【题型】选择题　【知识点】立体几何　【难度】medium
如下四个正方体中, $O$ 为底面的中心, $P$ 为所在棱的中点, $M, N$ 为正方体的顶点. 则满足 $MN \perp OP$ 的共有 ( ) 个
A.

B.

C.

D.

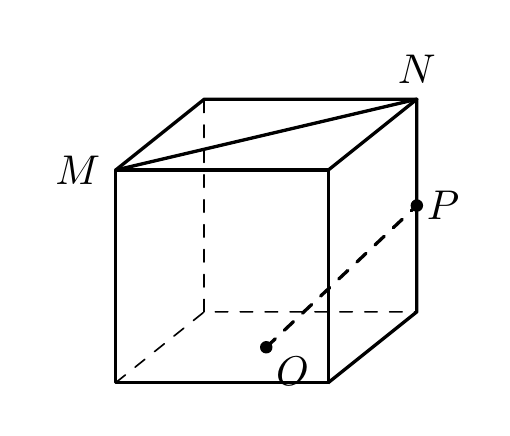
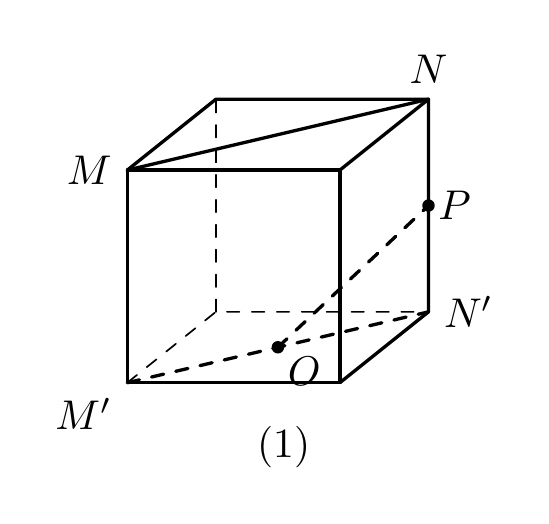
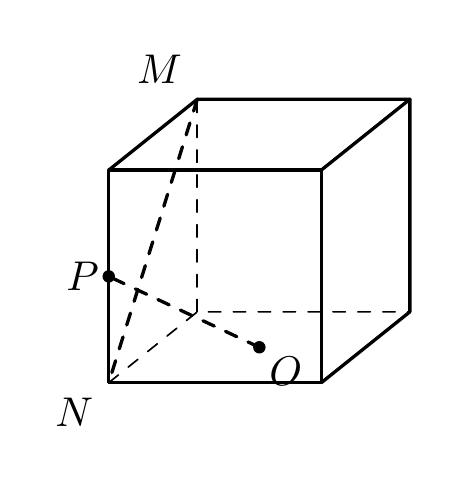
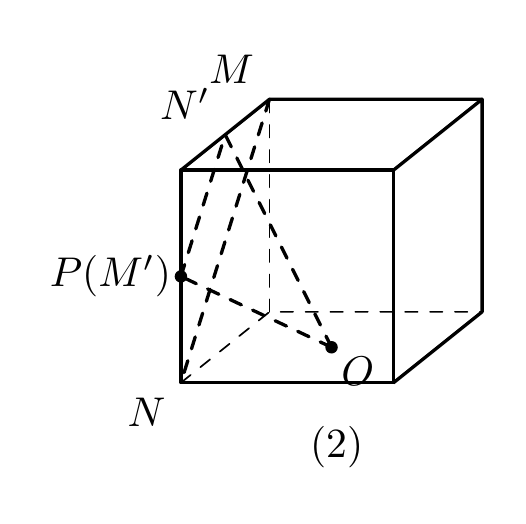
【解答】
【答案】 B

【详解】对于第 1 个图, 如图 (1) 由正方体性质得 $MM' \parallel NN', MM'=NN'$,

所以四边形 $MM'N'N$ 是平行四边形, 所以 $MN \parallel M'N'$, 且 $M'N'$ 与 $OP$ 不垂直,

所以 $MN$ 与 $OP$ 不垂直;

对于第 2 个图, 如图 (2), 令 $M', N'$ 为所在棱中点, 则由中位线性质得 $MN \parallel M'N'$,

令正方体边长为 1, 则 $MN' = \frac{\sqrt{1^2+1^2}}{2} = \frac{\sqrt{2}}{2}, ON' = \sqrt{\left(\frac{1}{2}\right)^2+1^2} = \frac{\sqrt{5}}{2}, OM' = \sqrt{\left(\frac{\sqrt{2}}{2}\right)^2+\left(\frac{1}{2}\right)^2} = \frac{\sqrt{3}}{2}$ 即 $OP = \frac{\sqrt{3}}{2}$,

因为 $\left(\frac{\sqrt{3}}{2}\right)^2+\left(\frac{\sqrt{2}}{2}\right)^2 = \left(\frac{\sqrt{5}}{2}\right)^2$, 所以 $OP \perp M'N'$, 所以 $OP \perp MN$;

对于第 3 个图, 如图 (3), 令 $M', N'$ 为所在棱中点, $N'$ 与 $P$ 重合,

连接 $M'N', ON', OM'$, 由正方体结构性质可得 $MN \parallel M'N'$,

令正方体边长为 1, 则 $OP = \frac{\sqrt{3}}{2}, M'N' = \frac{\sqrt{2}}{2}, OM' = \frac{\sqrt{5}}{2}$,

因为 $\left(\frac{\sqrt{3}}{2}\right)^2+\left(\frac{\sqrt{2}}{2}\right)^2 = \left(\frac{\sqrt{5}}{2}\right)^2$, 所以 $OP \perp M'N'$, 所以 $OP \perp MN$;

对于第 4 个图, 如图 (4), 令 $M', N'$ 为所在棱中点, $N'$ 与 $P$ 重合,

连接 $M'N', ON', OM'$, 由正方体结构性质可得 $MN \parallel M'N'$,

令正方体边长为 1, 则 $OP = \frac{\sqrt{5}}{2}, M'N' = \frac{\sqrt{2}}{2}, OM' = \frac{\sqrt{3}}{2}$,

因为 $\left(\frac{\sqrt{3}}{2}\right)^2+\left(\frac{\sqrt{2}}{2}\right)^2 = \left(\frac{\sqrt{5}}{2}\right)^2$, 所以 $OM' \perp M'N'$, 则 $M'N'$ 与 $OP$ 不垂直,

所以 $MN$ 与 $OP$ 不垂直.

所以满足 $MN \perp OP$ 的共有 2 个.

故选: B.

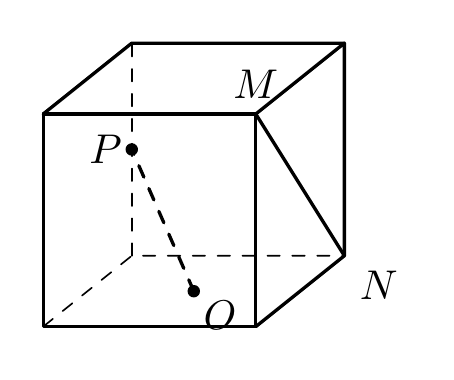
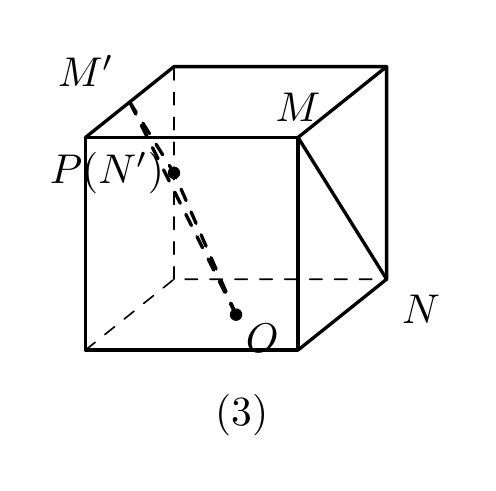
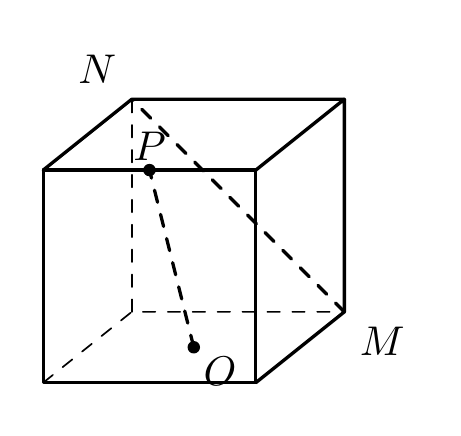
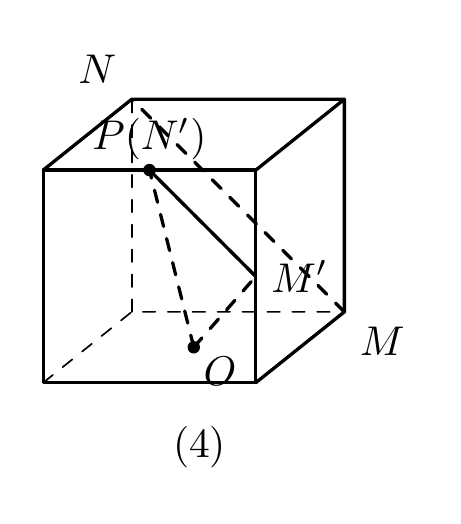